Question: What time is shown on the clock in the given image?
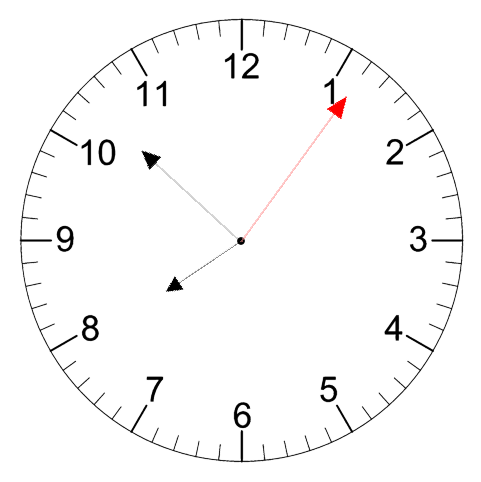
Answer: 07:52:06